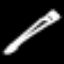
Label: pencil